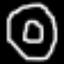
Label: donut